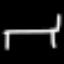
Label: bed